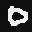
Label: 0